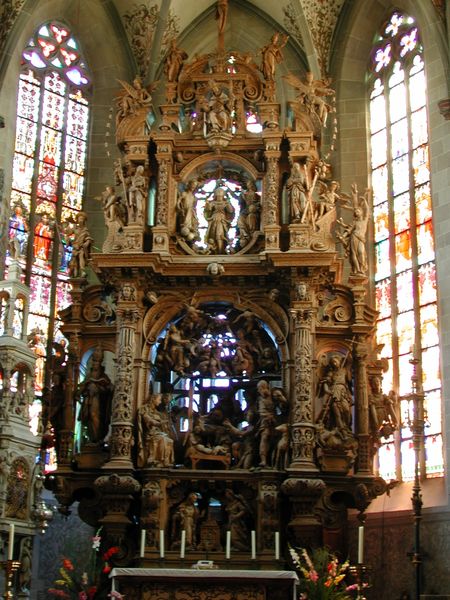
Titel: Hochaltar
Künstler: Jörg Zürn
Standort: Überlingen, St. Nikolaus (EU - D - BW)
Schlagwörter: gott, blume, blumen, fenster, glas, holz, licht, säule, säulen, barock, kirche, renaissance, engel, statue, bogen, figuren, kuppel, kerzen, kreuz, bleiglas, altar, hochaltar, glasfenster, christus, jesus, heilige, maria, geschnitzt, geburt, weihnachten, maßwerk, kirchenfenster, inri, kotik, foiguren, glasfenszer